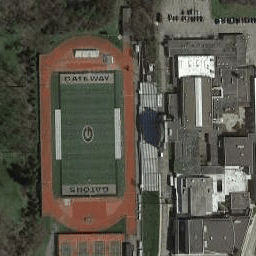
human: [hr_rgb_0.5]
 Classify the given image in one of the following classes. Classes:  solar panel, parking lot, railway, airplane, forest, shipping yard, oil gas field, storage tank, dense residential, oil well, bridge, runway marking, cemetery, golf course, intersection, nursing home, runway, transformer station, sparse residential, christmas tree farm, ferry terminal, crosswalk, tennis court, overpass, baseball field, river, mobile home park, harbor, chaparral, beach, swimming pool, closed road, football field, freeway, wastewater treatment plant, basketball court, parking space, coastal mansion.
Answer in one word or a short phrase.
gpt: football field